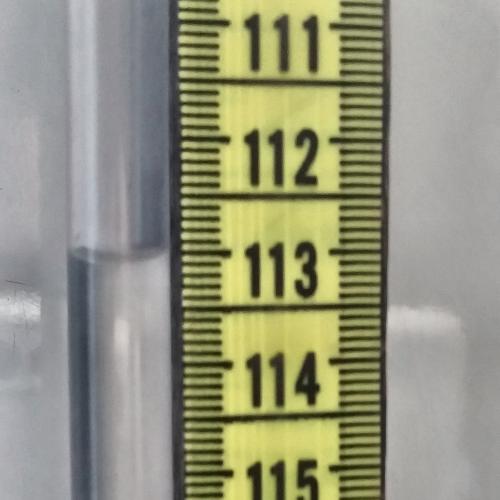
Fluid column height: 113.0 cm